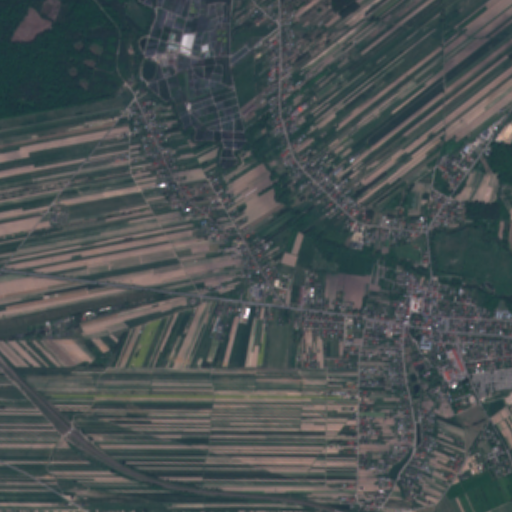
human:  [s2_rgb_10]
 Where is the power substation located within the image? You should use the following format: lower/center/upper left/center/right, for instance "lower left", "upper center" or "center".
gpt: The power substation is located in the center left of the image.
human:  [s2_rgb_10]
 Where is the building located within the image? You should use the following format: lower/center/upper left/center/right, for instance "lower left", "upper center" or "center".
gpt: There is no building in the image.